RGB frame:
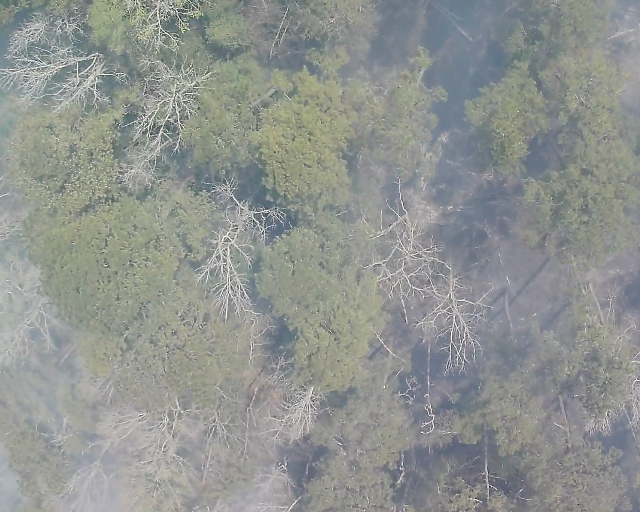
Thermal frame:
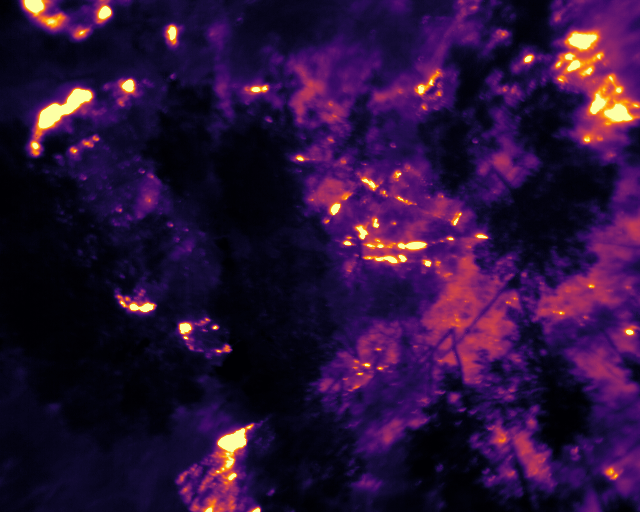
Captured: 2026-02-26 03:43:33
Pixels at or above 80 °C: 3851 (fraction of frame: 0.01175)